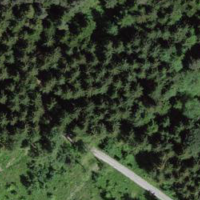
EUNIS habitat code: 43
Species observed at this site:
Prunella vulgaris
Campanula trachelium